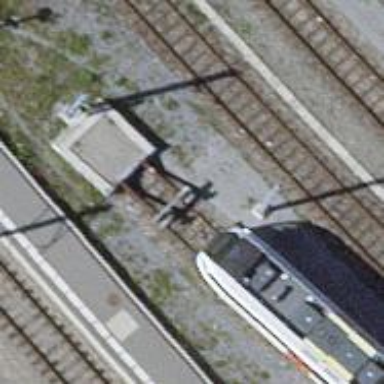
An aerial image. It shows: Railway buffer stop.